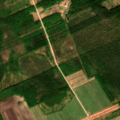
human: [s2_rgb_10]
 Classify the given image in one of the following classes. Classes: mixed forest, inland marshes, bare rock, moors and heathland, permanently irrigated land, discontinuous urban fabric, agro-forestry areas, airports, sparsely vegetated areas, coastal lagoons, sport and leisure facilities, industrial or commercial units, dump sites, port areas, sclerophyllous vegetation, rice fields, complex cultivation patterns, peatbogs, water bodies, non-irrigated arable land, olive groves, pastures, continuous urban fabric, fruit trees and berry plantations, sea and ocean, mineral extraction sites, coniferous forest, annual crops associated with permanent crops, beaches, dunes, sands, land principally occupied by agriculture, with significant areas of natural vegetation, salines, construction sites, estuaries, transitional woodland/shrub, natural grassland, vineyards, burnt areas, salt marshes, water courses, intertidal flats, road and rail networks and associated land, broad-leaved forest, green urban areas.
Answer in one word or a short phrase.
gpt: non-irrigated arable land, land principally occupied by agriculture, with significant areas of natural vegetation, coniferous forest, mixed forest, transitional woodland/shrub